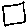
Label: square